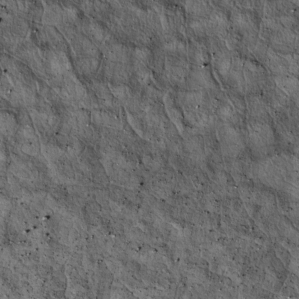
Label: non_frost